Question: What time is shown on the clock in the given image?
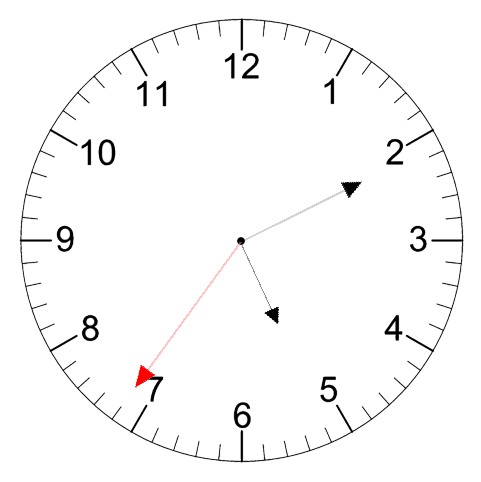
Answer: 05:10:36